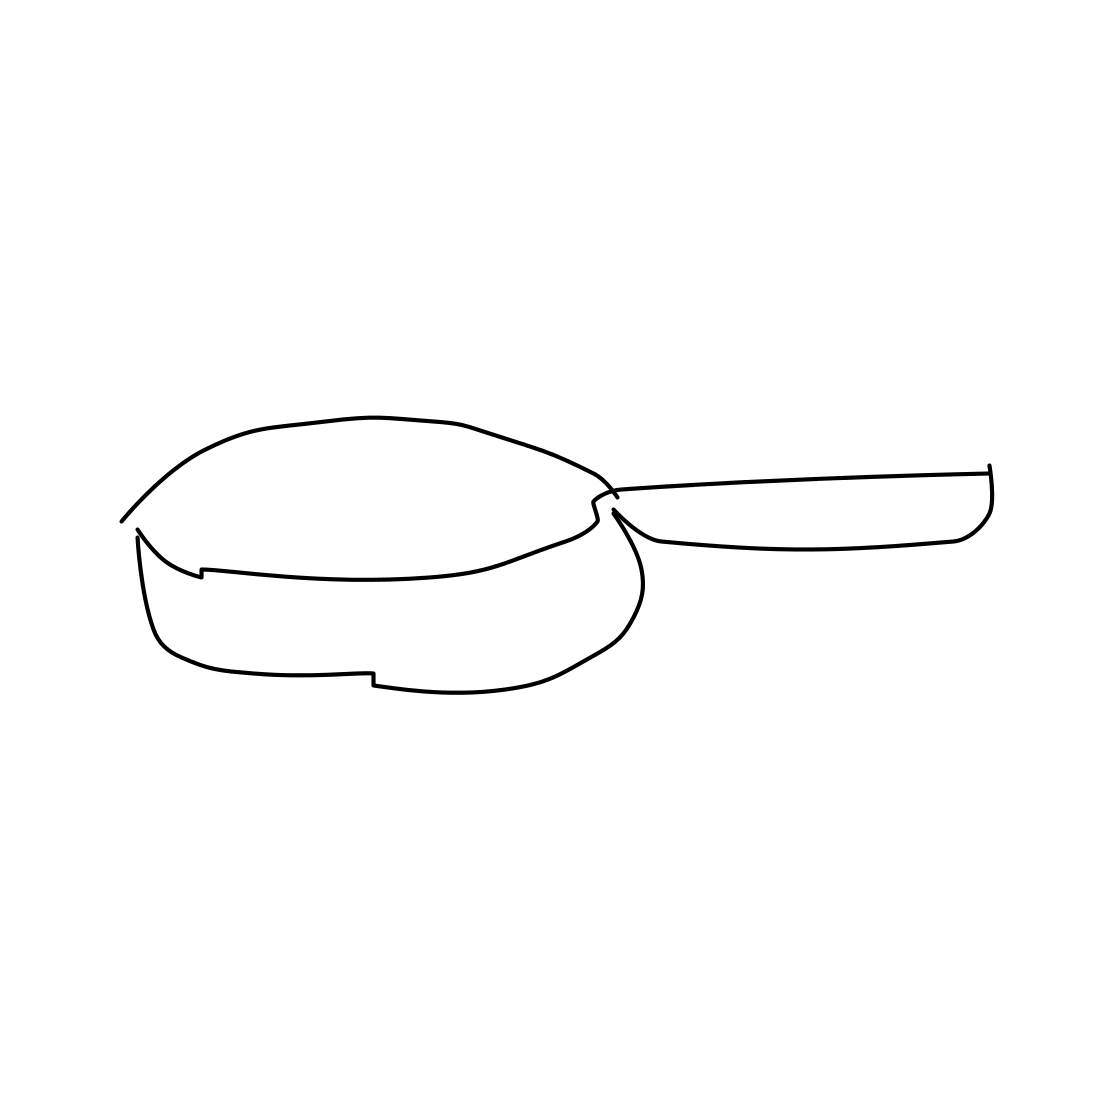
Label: frying-pan